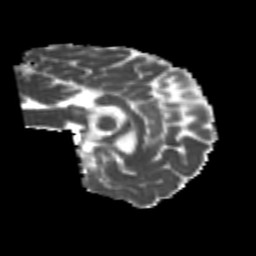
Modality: MD
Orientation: sagittal
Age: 24
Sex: male
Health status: healthy
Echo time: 0.074 s